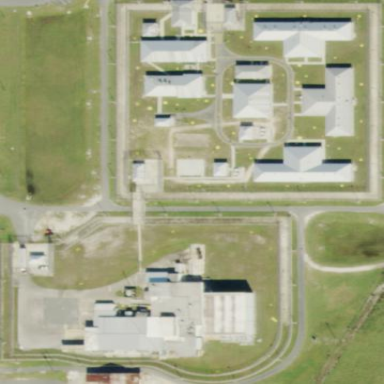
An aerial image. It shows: Prison.